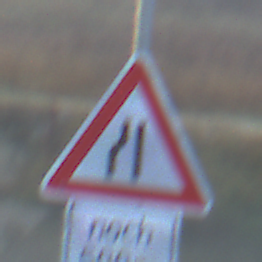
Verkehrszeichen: EinseitigVerengteFahrbahnLinks
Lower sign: LaengeEinerStrecke3
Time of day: Dawn
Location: Outdoor (Nature)
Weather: Clear
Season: NotSpecified
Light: Natural